Interaction volume radius: 10 \u00c5
Interaction volume height: 25 \u00c5
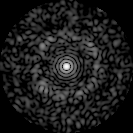
Disorder parameter: 0.8501